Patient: sex F, age 73
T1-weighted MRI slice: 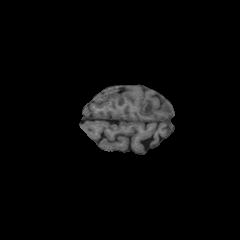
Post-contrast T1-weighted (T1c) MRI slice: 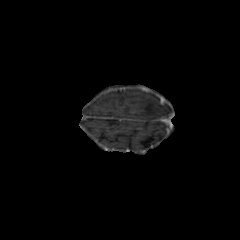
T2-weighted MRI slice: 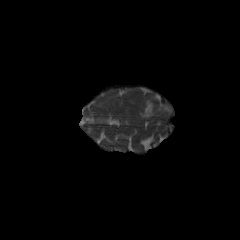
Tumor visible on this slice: yes
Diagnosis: Glioblastoma, IDH-wildtype
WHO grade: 4